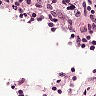
Metastatic tissue present: no